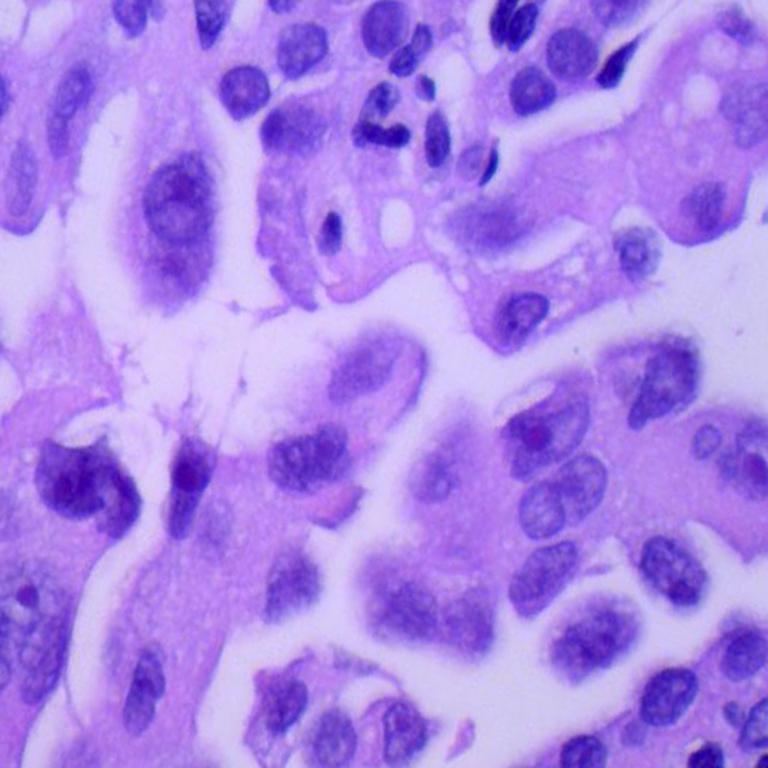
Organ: lung
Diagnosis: adenocarcinomas